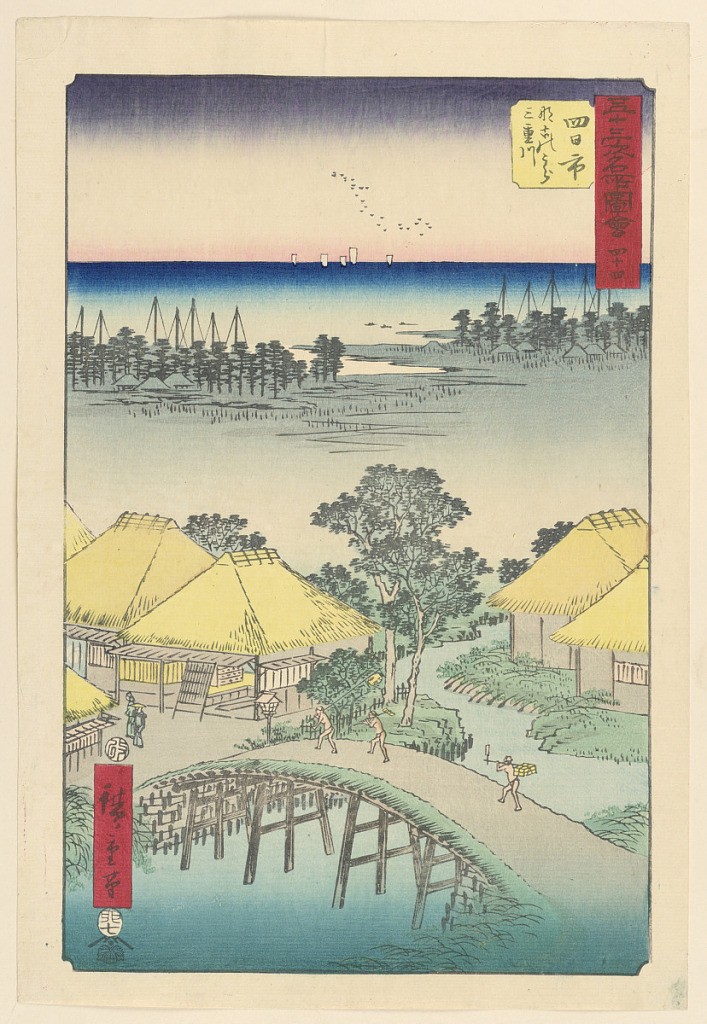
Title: Yokkaichi: Nakio Bay and the Mie River (Yakkaichi, Nako no ura Miekawa) from the series 53 Stations of Tokaido
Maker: Ando Hiroshige, Japanese, 1797–1858
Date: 1797-1858
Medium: Woodblock print in colored ink on paper
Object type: Print
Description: This scene of the Mie River looking out onto the Nakio Bay is a transcendent bird's eye view of the early morning. While the ships are still docked from the night before, only a few people are out crossing the bridge heading into the town.